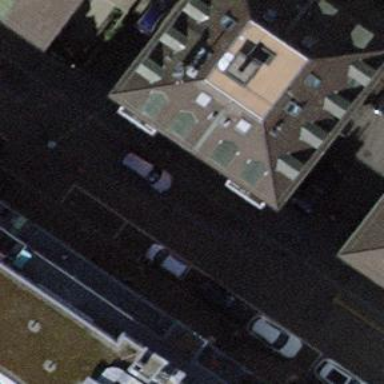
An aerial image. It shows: Parking lane for vehicles.